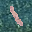
Label: 1